Aerial crown-view tile of a tropical tree (Barro Colorado Island, Panama), acquired 20240716:
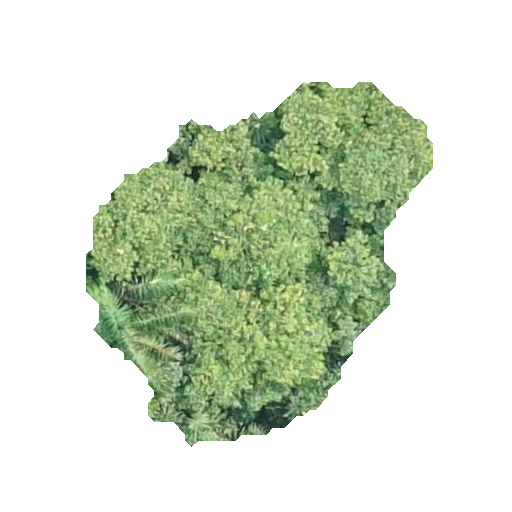
Species: Luehea seemannii
GBIF accepted scientific name: Luehea seemannii
Crown area: 129.617 m²